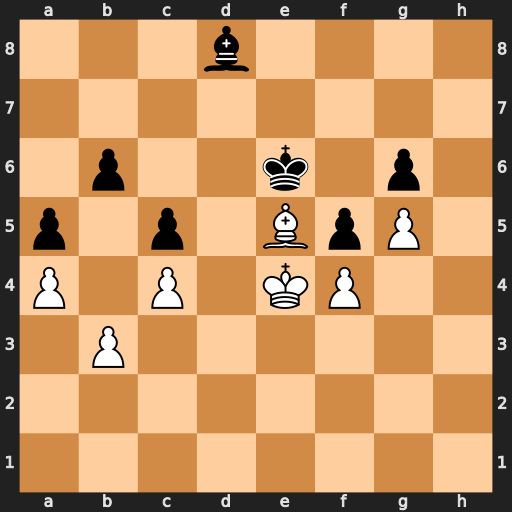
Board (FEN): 3b4/8/1p2k1p1/p1p1BpP1/P1P1KP2/1P6/8/8
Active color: w
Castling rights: -
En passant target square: f6
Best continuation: gxf6 Bxf6 Bc7